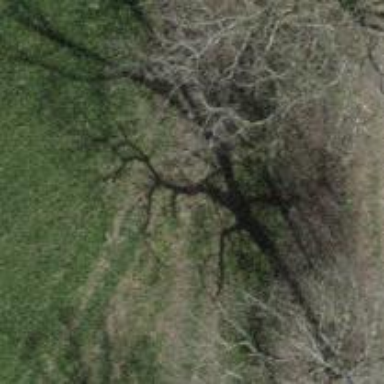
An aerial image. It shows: Row of trees in natural setting.